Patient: sex M, age 38
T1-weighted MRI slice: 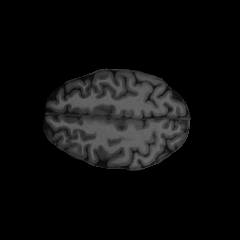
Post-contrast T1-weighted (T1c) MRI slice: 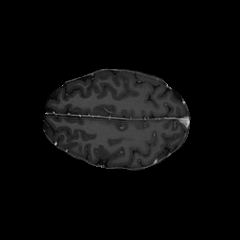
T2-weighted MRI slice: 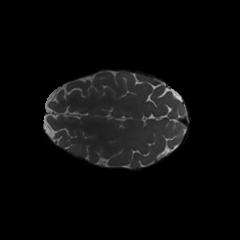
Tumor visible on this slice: no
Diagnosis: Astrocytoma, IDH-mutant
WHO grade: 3